Question: I have ONLY one '<UL>' and under that we have group of '<LI>'
'''
<ul>
<li>1<li>
<li>2<li>
<li>3</li>
<li>4<li>
</ul>
'''
now I wanted to show them as TABLE, please help me with CSS, how can we show as a TABLE for above UL/LI in below table format, 2 LI set in one TR (two TD) and so on....

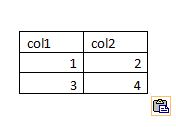
Answer: Well, here's one possible solution:
'''
ul {
width: 450px; /* change it to whatever you like */
position: relative;
/* these should be probably already set up by 'reset.css' */
list-style-type: none;
margin: 0;
padding: 0;
}
ul:before, ul:after {
text-align: center;
display: block;
border: 1px solid black;
border-bottom: 0;
width: 48%;
}
ul:before {
content: 'col1';
border-right: 0;
}
ul:after {
content: 'col2';
position: absolute;
top: 0;
left: 48%;
margin-left: 1px;
}
li {
text-align: right;
width: 48%;
float: left;
border: 1px solid black;
margin-bottom: -1px;
}
li:nth-child(even) {
margin-left: -1px;
}
'''
It works (<URL>
P.S. If you want to add padding to the "cell" contents, don't forget to change their widths as well, like <URL>:
'''
li {
width: 47%;
padding-right: 1%;
}
'''